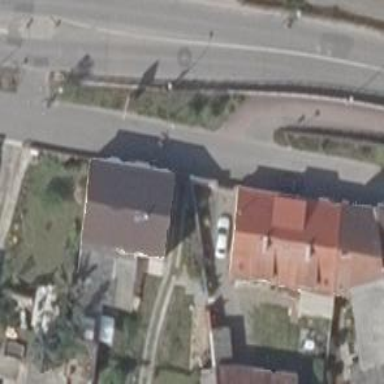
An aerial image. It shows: Residential road.